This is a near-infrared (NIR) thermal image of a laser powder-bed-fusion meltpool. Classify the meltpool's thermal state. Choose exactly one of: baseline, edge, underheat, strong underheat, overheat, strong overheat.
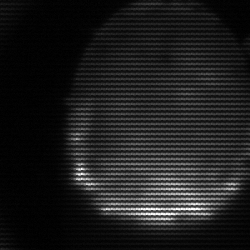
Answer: edge